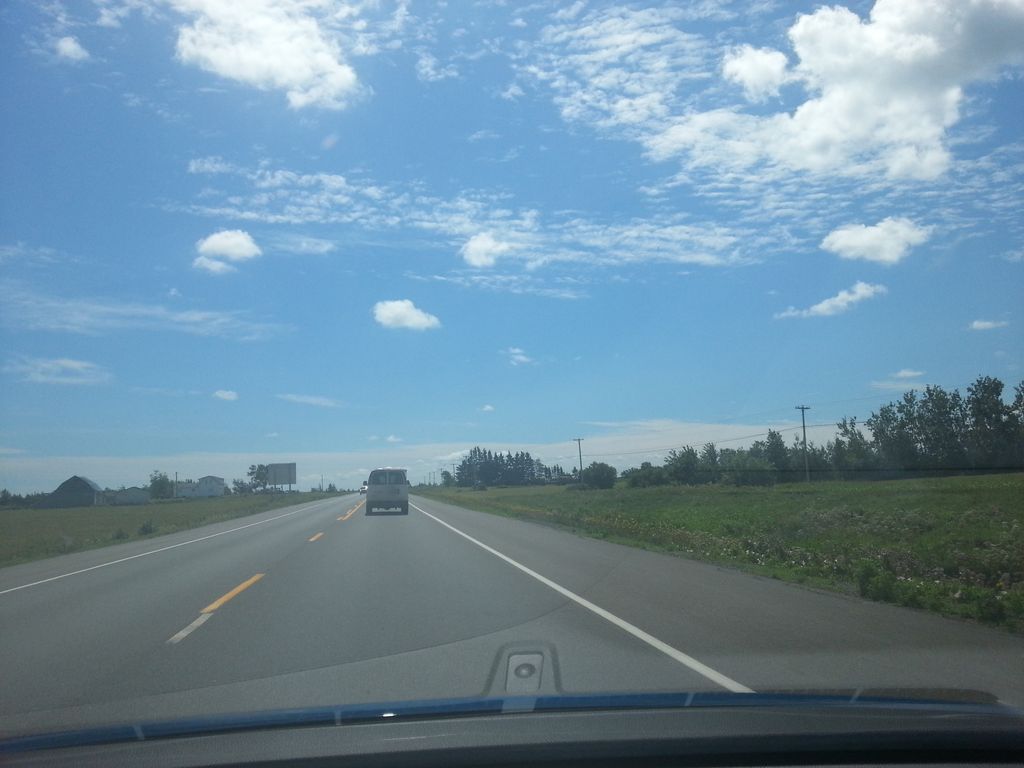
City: charlottetown